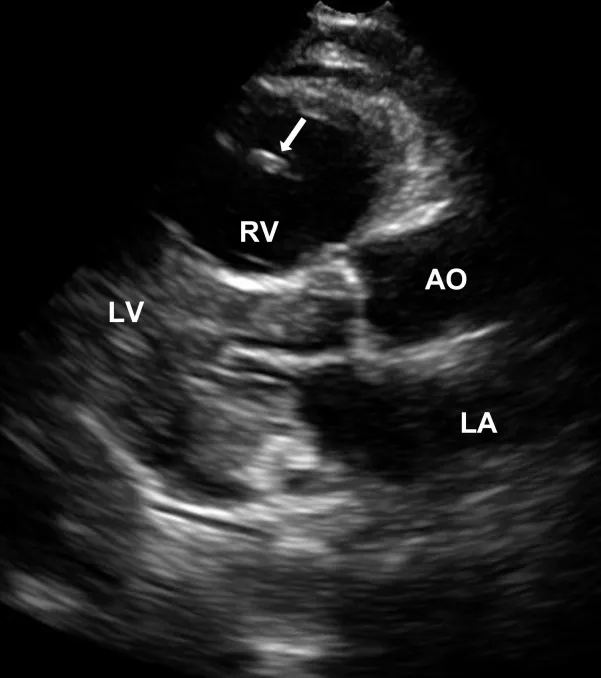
Parasternal long view of the heart with the free-floating clot (arrow) visualized in the dilated right ventricle (RV). . LA, left atrium; LV, left ventricle; AO, aortic outflow.
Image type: radiology (ultrasound)